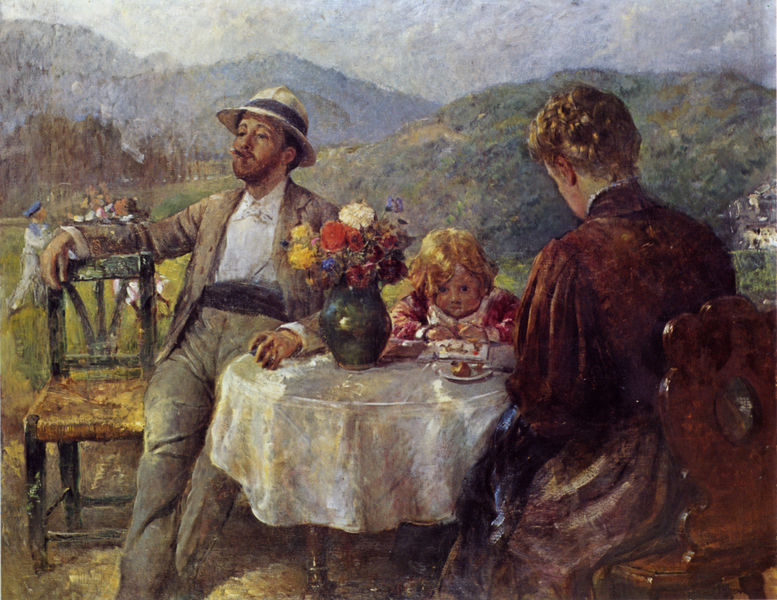
Titel: Frühstück im Freien
Künstler: Emanuel Spitzer
Institution: (Privatbesitz)
Schlagwörter: berg, blau, gemälde, gruppe, himmel, mann, weiß, wolken, bäume, gelb, grün, impressionismus, landschaft, mädchen, ocker, sitzen, blume, blumen, braun, frau, frisur, hintergrund, hut, kleid, licht, orange, renoir, rücken, schwarz, stuhl, stühle, tisch, blüten, gras, gürtel, rasen, rot, wiese, ball, malerei, rock, bart, blond, hemd, hose, mütze, arm, band, falten, messer, teller, vollbart, holzstuhl, portrait, tischdecke, tischtuch, öl, hügel, natur, wiesen, land, gold, haare, decke, familie, kind, mutter, paar, tochter, vater, locken, kinder, rund, garten, keramik, krug, stilleben, vase, apfel, schürze, terrasse, rückenansicht, sommer, ruhe, blumenvase, düster, lehne, jungen, berge, gebirge, ausflug, idylle, picknick, blue, chair, hat, oil, people, red, white, essen, afternoon, black, chairs, collar, dress, france, gray, green, hair, lace, manet, old, sitting, table, tea, woman, yellow, kaffee, spielen, nähen, strohhut, zopf, freizeit, hutband, rauchen, zigarre, lesen, flowers, gown, pink, reflection, strauss, brown, pot, rodin, junge, blumenstrauss, geflecht, buch, bayern, alpen, idyll, draußen, rückenfigur, kuchen, schweiz, bürger, bürgertum, matrose, ehefrau, ehemann, malen, ferien, matrosenanzug, sonntag, entspannung, ehepaar, cigar, zigarette, zigarillo, flower, lässig, raucher, lanschaft, clouds, food, man, sky, field, girl, hill, hills, landscape, mountains, child, suit, wochenende, matrosen, grass, garden, tischedecke, dahlien, leserin, gattin, color, impressionism, mother, french, bouquet, jacket, still life, monet, park, pastoral, family, back, pants, torte, english, cloth, impressionist, book, gatte, sthuhl, calm, leisure, outdoors, alpenidylle, ballspiel, beinde, famile, gürel, leger, matrosenmütze, spielende kinder, sühle, tellerchen, tessen, eating, cigarette, smoking, tablecloth, plate, father, shirt, pitcher, blonde, daughter, marriage, picnic, straw hat, relaxed, husband, wife, scenery, 19. jahrhundert, jar, landscaoe, lunch, flower vase, petals, little girl, 1900s, cake, wrists, breakfast, tranquility, blossoms, wooden chair, impressionalism, kunch, rungs, cigaette, rigarre, panama hat, khakis, picinic, introspection, 3 figures